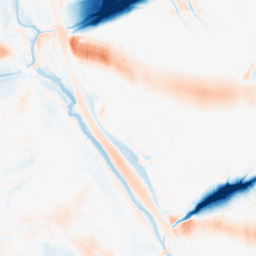
Category: morphological
Decomposition family: morphological_ellipse
Decomposition parameters: operation: average
width: 50
height: 30
Upsampling method: edge_directed
Upsampling parameters: scale: 4
Upsampling scale: 4